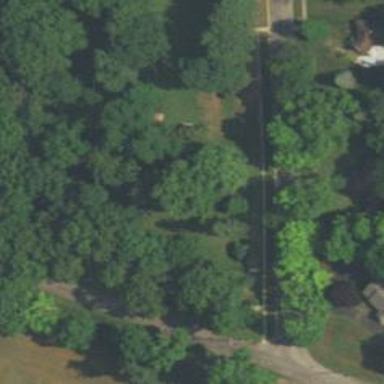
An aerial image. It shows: Disc golf hole.